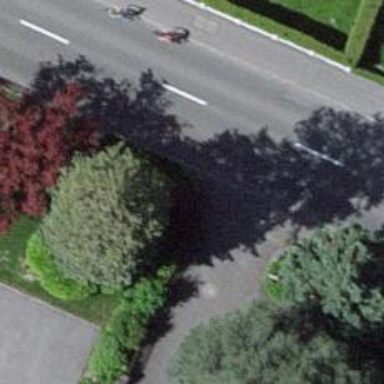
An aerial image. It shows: Hedge barrier.